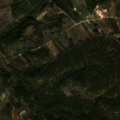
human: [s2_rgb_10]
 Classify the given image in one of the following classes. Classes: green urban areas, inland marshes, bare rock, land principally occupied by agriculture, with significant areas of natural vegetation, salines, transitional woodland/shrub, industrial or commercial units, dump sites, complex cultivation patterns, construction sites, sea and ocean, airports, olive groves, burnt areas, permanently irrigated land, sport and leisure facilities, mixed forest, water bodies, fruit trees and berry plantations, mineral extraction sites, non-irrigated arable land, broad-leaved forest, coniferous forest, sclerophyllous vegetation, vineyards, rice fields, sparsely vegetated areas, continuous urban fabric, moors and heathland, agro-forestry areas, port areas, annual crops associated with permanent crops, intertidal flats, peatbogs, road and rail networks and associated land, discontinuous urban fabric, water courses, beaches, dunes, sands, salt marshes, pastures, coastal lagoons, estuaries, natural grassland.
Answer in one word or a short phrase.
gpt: complex cultivation patterns, land principally occupied by agriculture, with significant areas of natural vegetation, broad-leaved forest, mixed forest, transitional woodland/shrub